Question: What is the maximum amount of money that can be robbed from the houses? The connected houses cannot be robbed at the same time.
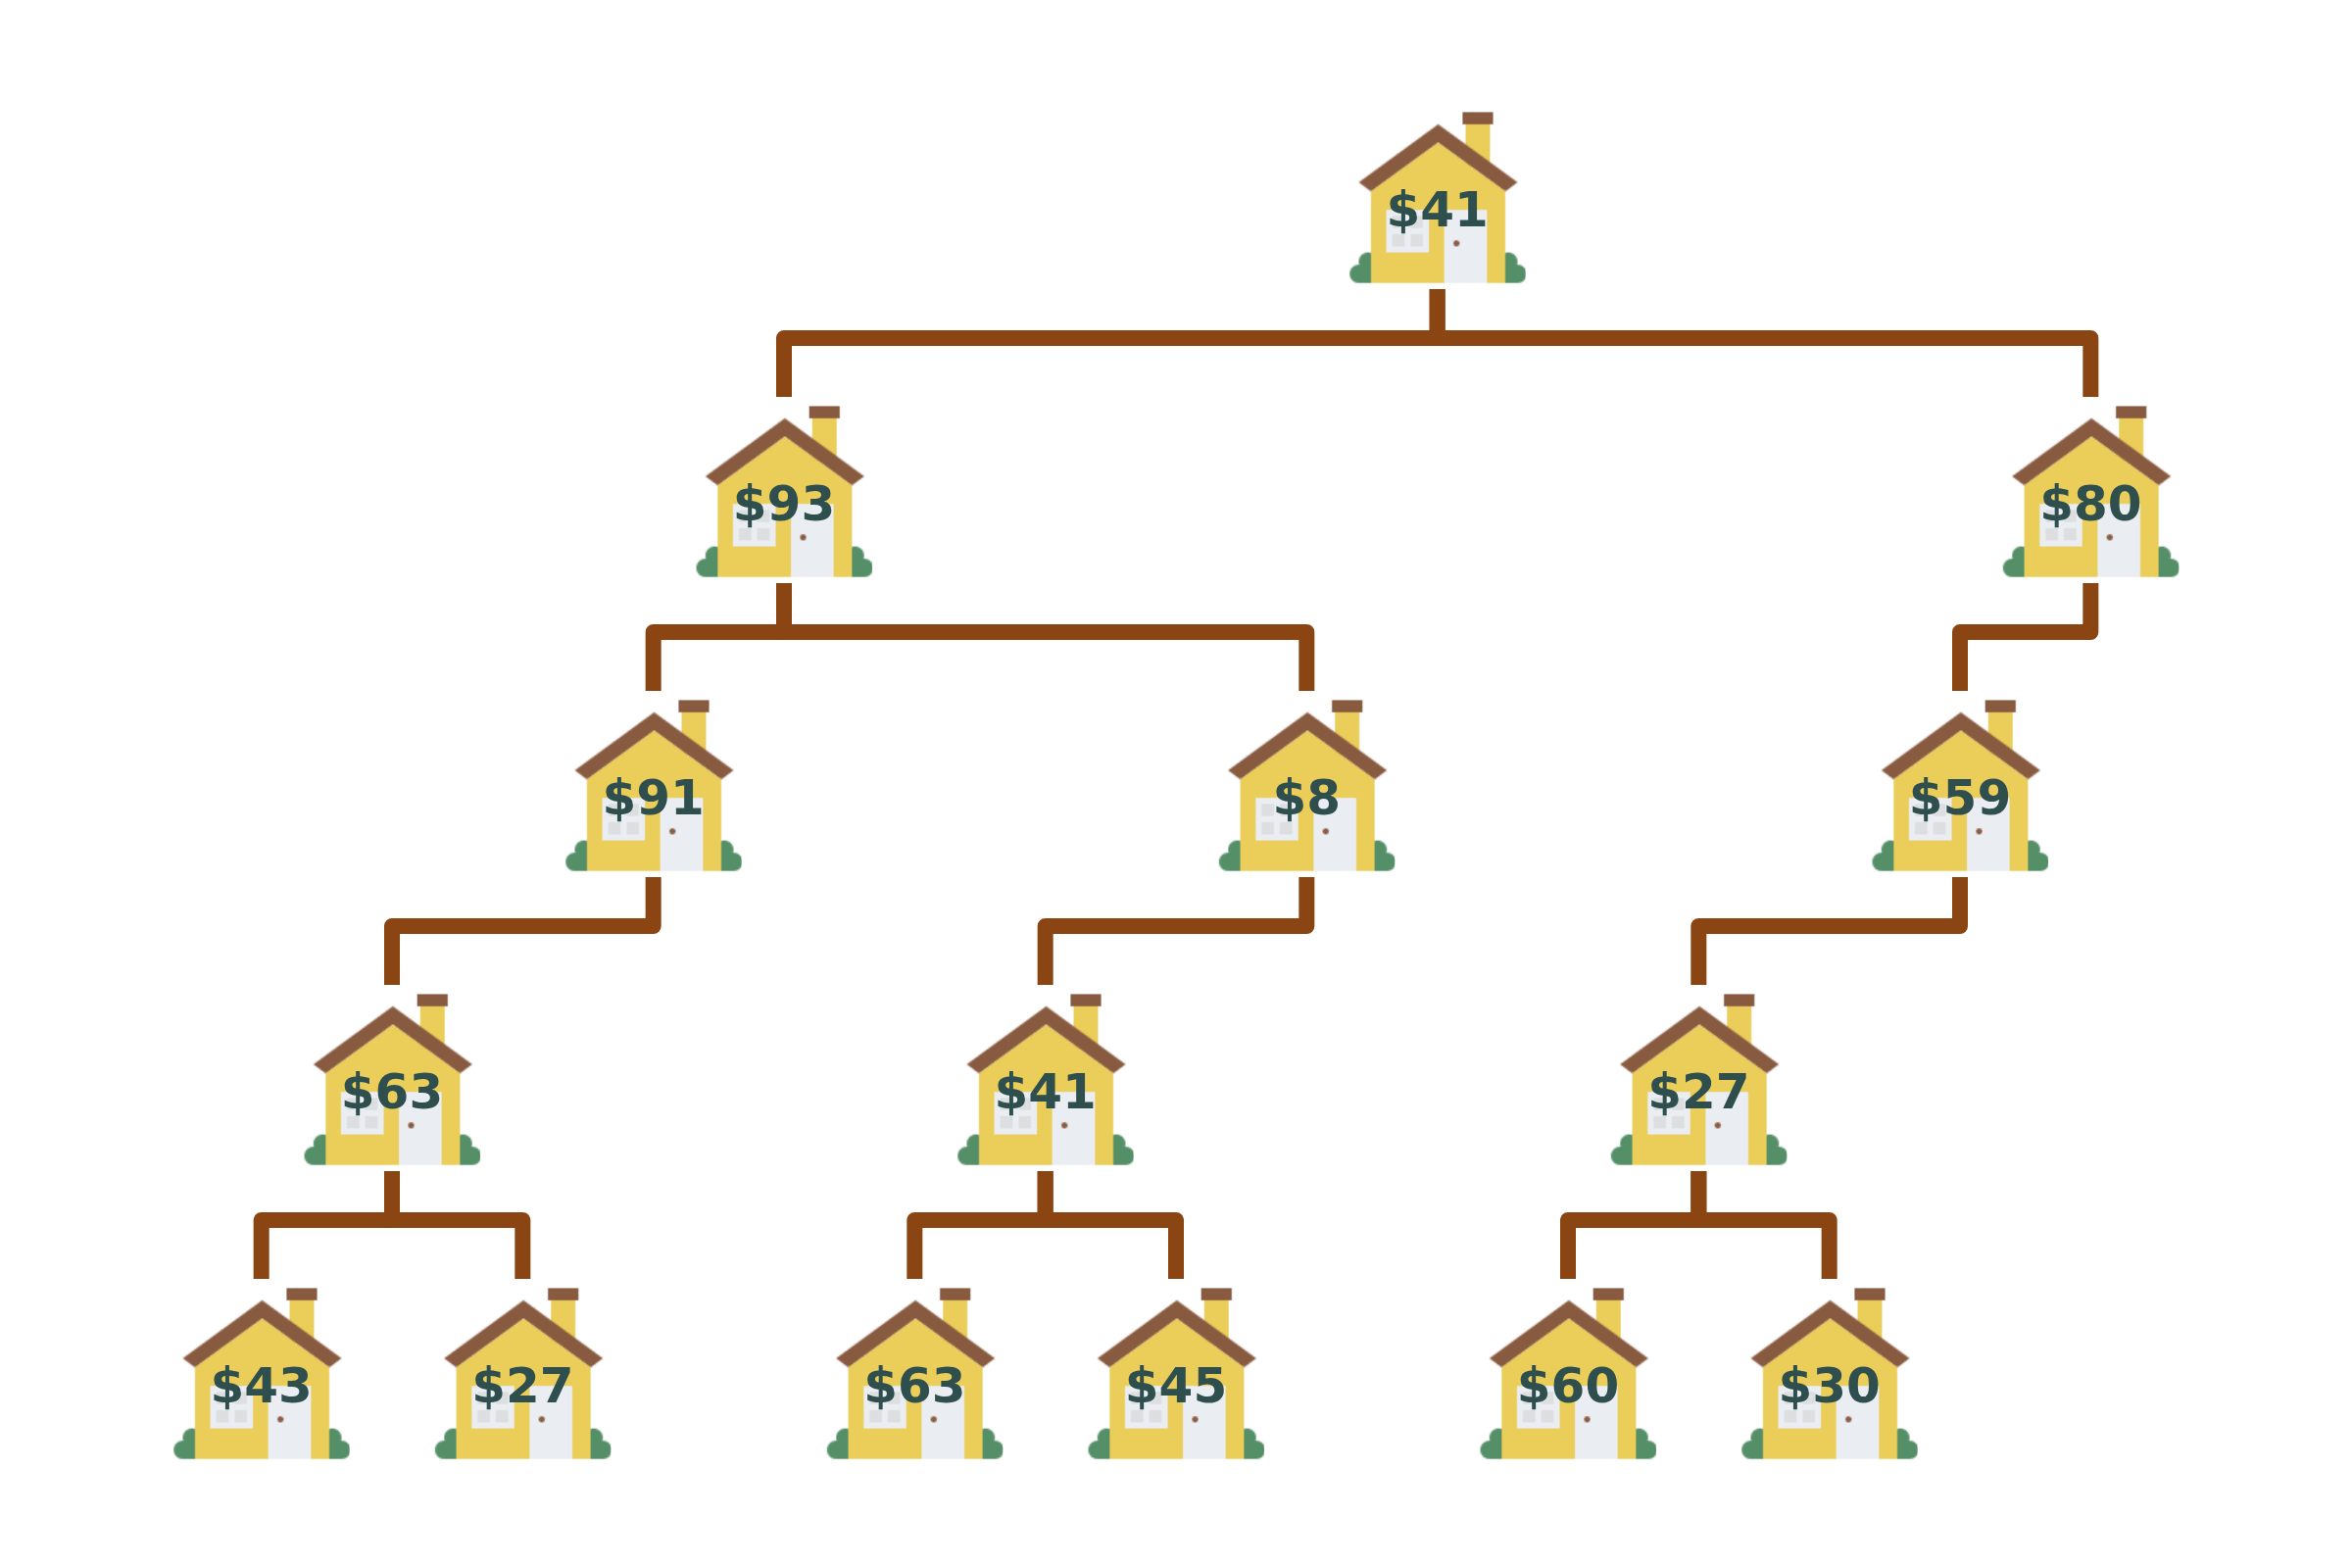
Answer: 467